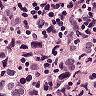
Metastatic tissue present: yes